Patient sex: M
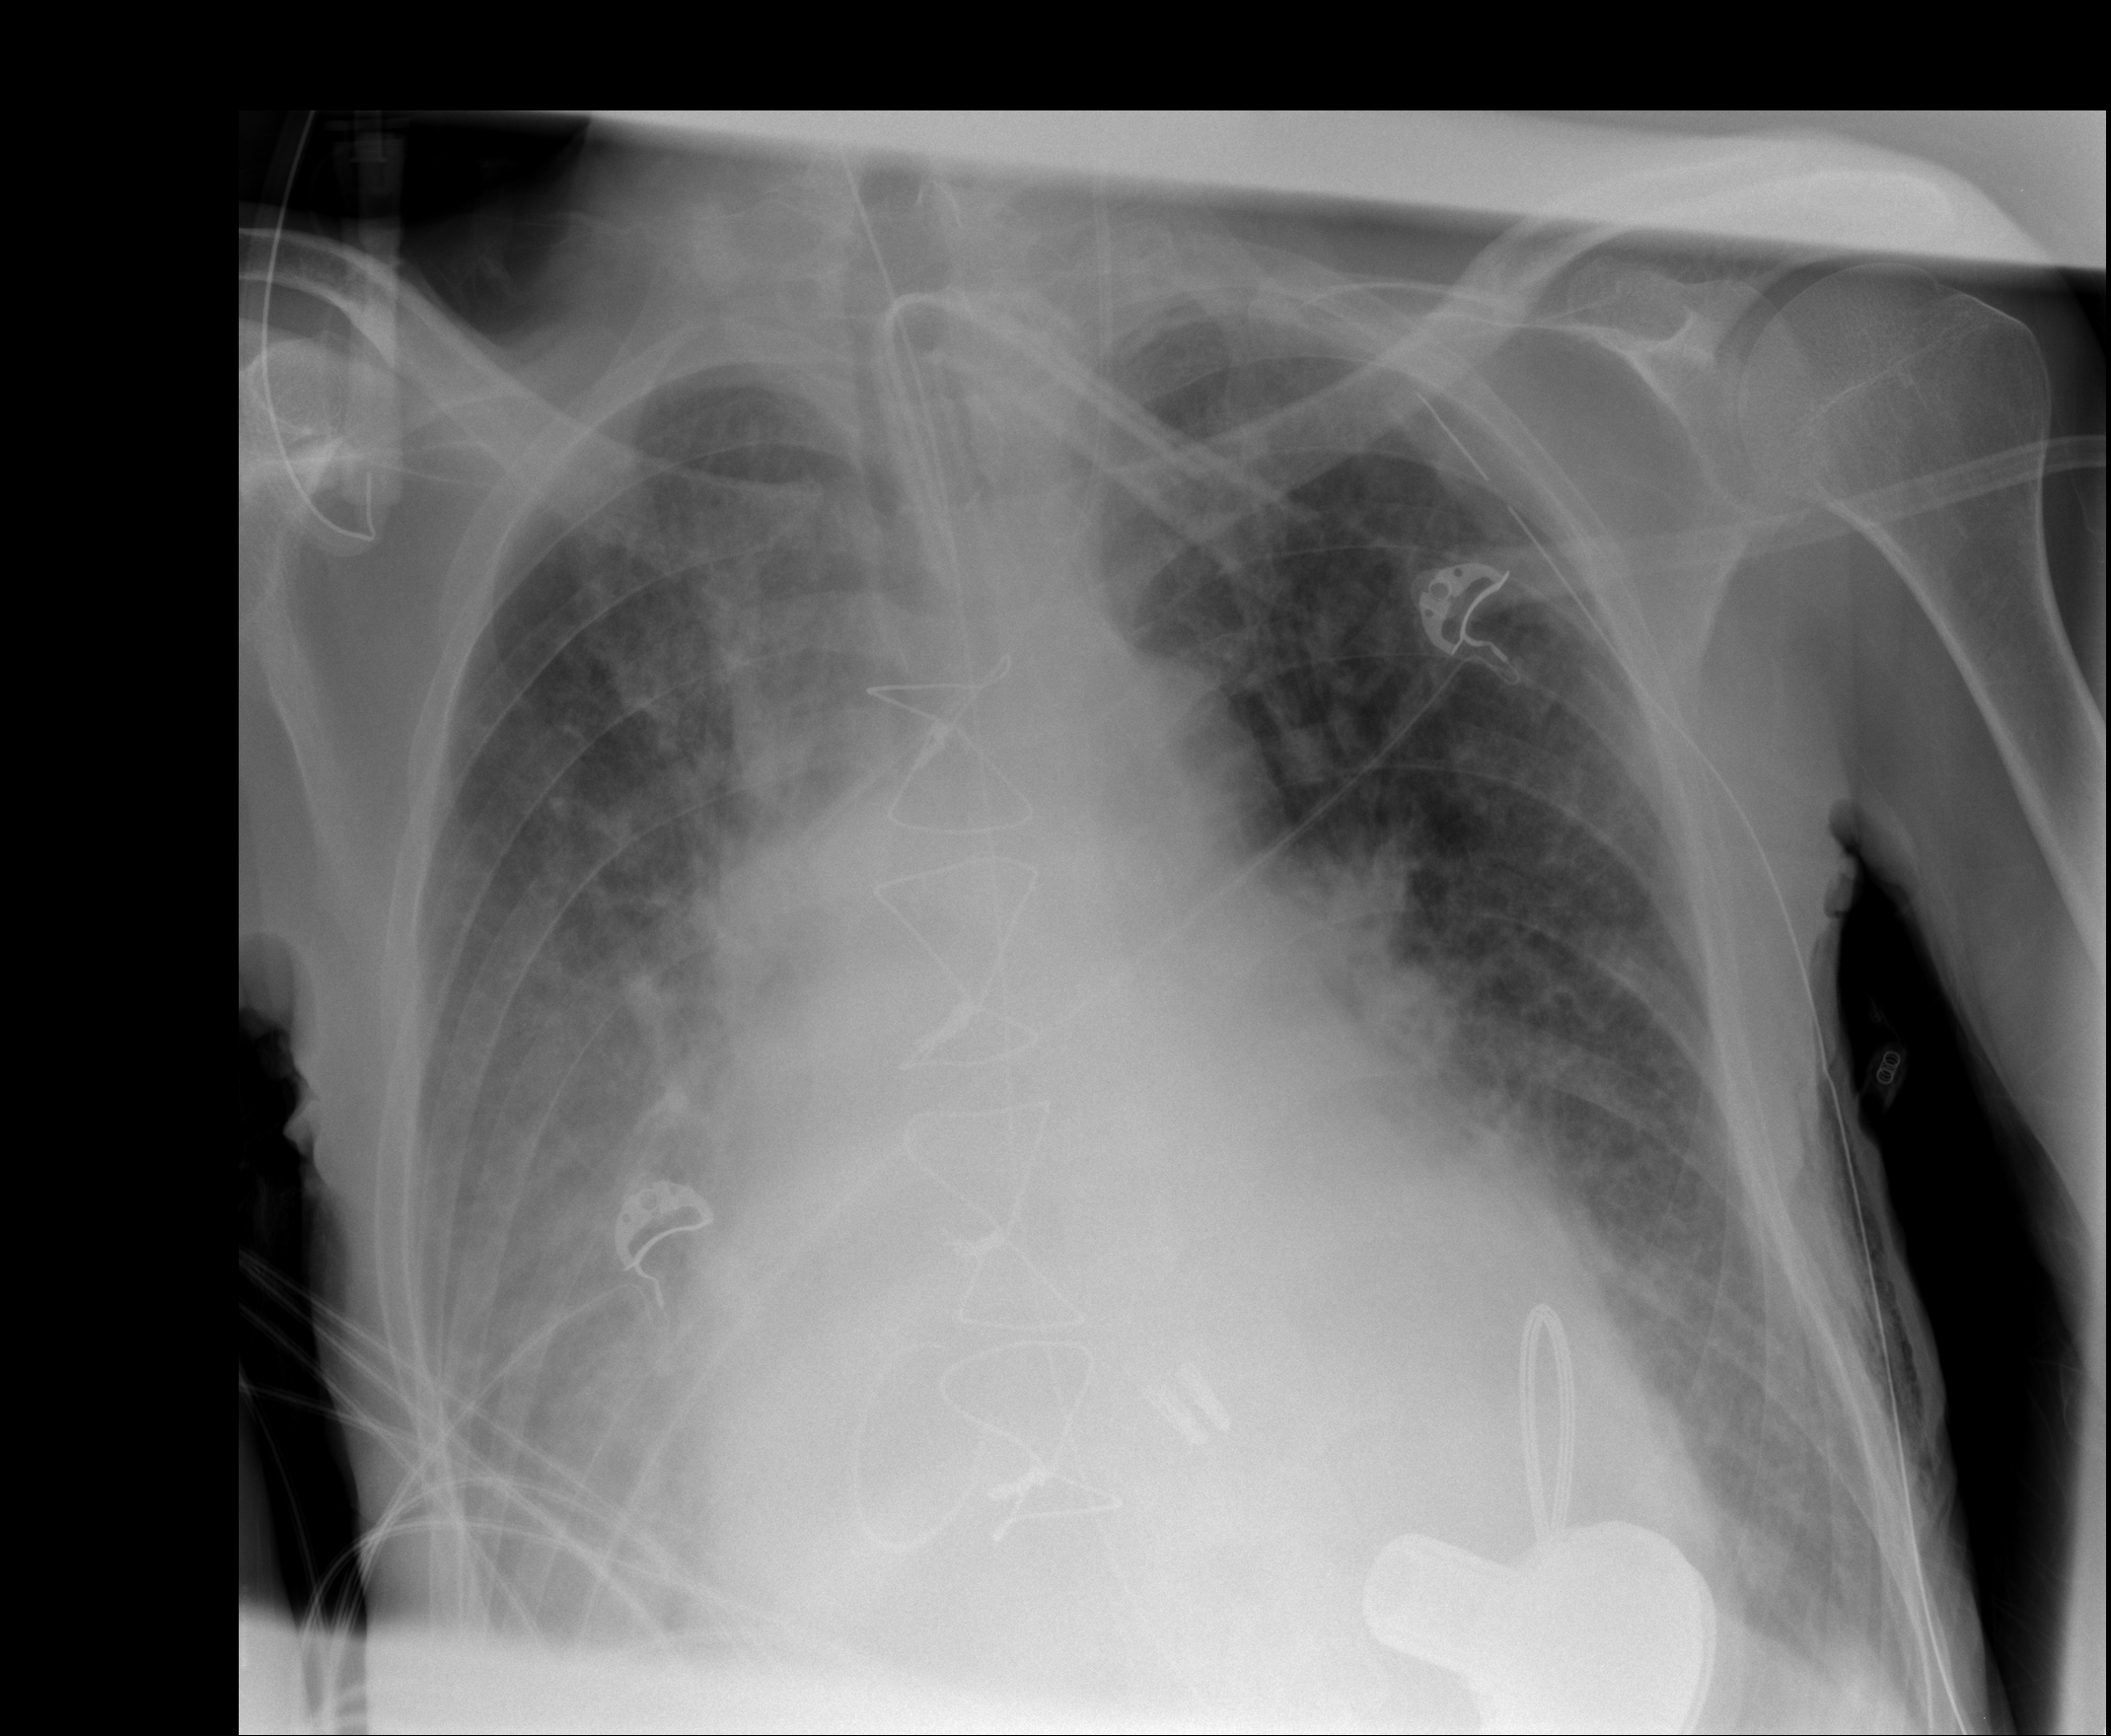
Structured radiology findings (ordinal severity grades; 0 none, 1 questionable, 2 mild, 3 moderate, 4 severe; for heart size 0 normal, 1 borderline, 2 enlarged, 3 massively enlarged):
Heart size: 2
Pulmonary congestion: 2
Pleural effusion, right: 2
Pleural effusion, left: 0
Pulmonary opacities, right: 0
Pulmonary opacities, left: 0
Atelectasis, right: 2
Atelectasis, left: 2